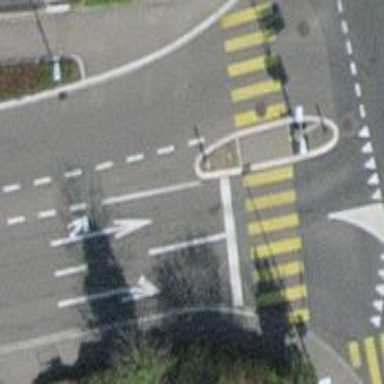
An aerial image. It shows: Road with traffic signals.